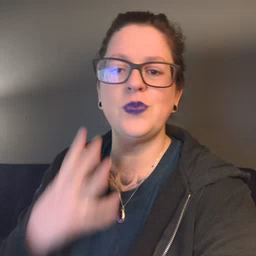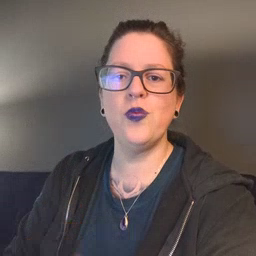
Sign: go